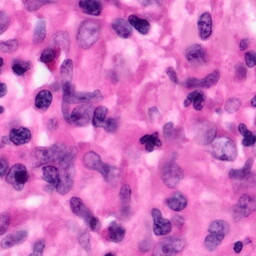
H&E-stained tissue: Pancreatic